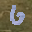
Label: 6